Field crop: maize
Growth stage: 2
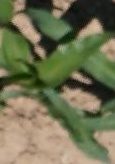
Species: maize